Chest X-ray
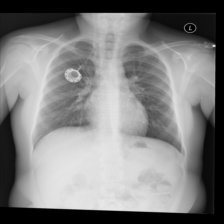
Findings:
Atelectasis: negative
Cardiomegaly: negative
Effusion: negative
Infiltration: negative
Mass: negative
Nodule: negative
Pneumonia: negative
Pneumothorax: negative
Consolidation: negative
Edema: negative
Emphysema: negative
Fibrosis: negative
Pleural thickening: negative
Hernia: negative